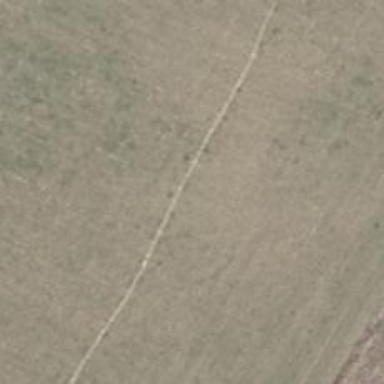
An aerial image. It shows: Grass path.